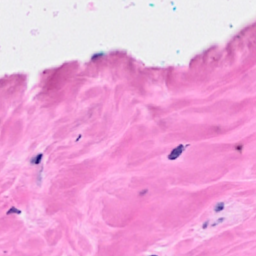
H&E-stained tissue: Breast